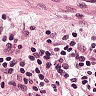
Metastatic tissue present: yes